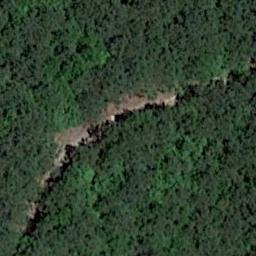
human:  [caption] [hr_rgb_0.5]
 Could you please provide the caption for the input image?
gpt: There is a road goes through the forest .

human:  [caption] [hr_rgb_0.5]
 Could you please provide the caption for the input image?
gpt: A narrow and curved earth road passes through the dense forest .

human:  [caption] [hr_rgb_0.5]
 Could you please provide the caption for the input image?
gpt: The forest has a lot of dense green trees of different color depths and a road goes through the forest .

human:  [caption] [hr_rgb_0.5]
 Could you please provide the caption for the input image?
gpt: This is a dense forest .

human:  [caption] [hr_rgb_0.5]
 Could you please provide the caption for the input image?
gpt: A narrow winding path goes through a green forest .